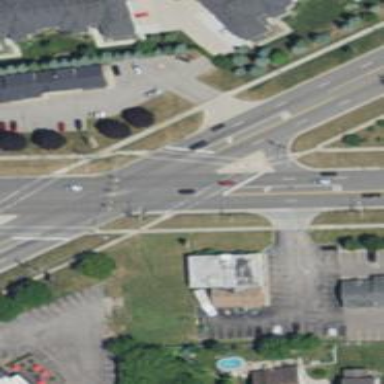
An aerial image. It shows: Marked crossing on footway.